Question: I'm trying to draw a spline, or interpolated line, in plotly python, however, it doesn't seem possible with the usual spline option since the curve doubles back on itself. Is there a way to achieve a smooth curve in this instance? Are there other libraries that might do the job that I can call?
Edit: sample data
a = array([0.15, 0.15, 0.17, 0.2 , 0.21, 0.24, 0.26, 0.27, 0.27, 0.29, 0.32, 0.35, 0.39, 0.4 , 0.4 , 0.41, 0.47, 0.48, 0.51, 0.52, 0.54, 0.56, 0.59, 0.62, 0.63, 0.65, 0.69, 0.73, 0.74])
b = array([0.14, 0.15, 0.1 , 0.17, 0.17, 0.18, 0.05, 0.16, 0.17, 0.04, 0.03, 0.14, 0.13, 0.13, 0.14, 0.14, 0.13, 0.13, 0.14, 0.14, 0.15, 0.16, 0.18, 0.2 , 0.21, 0.22, 0.24, 0.25, 0.25])
c = array([0.71, 0.7 , 0.73, 0.63, 0.62, 0.58, 0.69, 0.57, 0.56, 0.67, 0.65, 0.51, 0.48, 0.47, 0.46, 0.45, 0.4 , 0.39, 0.35, 0.34, 0.31, 0.28, 0.23, 0.18, 0.16, 0.13, 0.07, 0.02, 0.01])
Example code...
'''
fig5 = go.Figure(go.Scatterternary({
'mode': 'lines',
'connectgaps': True,
'a': a6,
'b': b6,
'c': c6,
'line': {'color': 'black', 'shape': 'spline', 'smoothing': 1},
'marker': {'size': 2, 'line': {'width': 0.1}}
})
)
fig5.add_trace(go.Scatterternary({
'mode': 'markers',
'a': a6,
'b': b6,
'c': c6,
'marker': {'size': 2},
'connectgaps': True,
})
)
fig5.show(renderer="svg")
'''

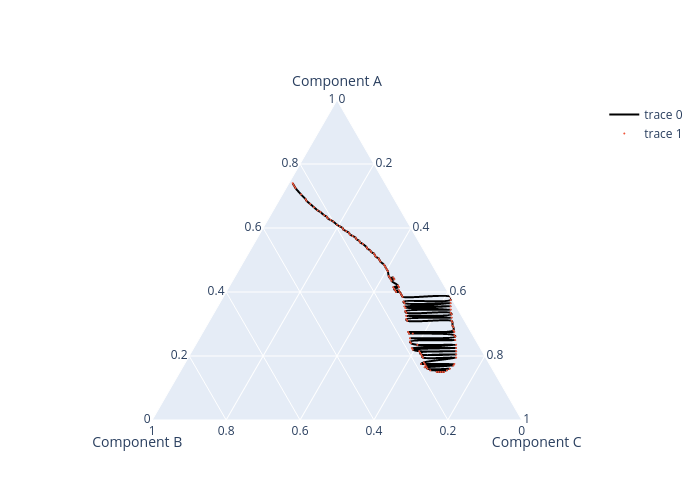
Answer: You can use the geometry of the triangular coordinates to isolate portions of the curve you want to separate, then use a condition to select this portion of the data. For example, if we select the following portion of the curve:
<URL>
This can be isolated with a rule like '(b < 0.15) & (c > 0.6)'. To make this process a bit more general, I wrote a function that allows you to pass lists of indices you want to plot, and the scatter and spline are drawn for these groups separately. You can break the curve up into as many pieces as needed this way.
'''
import numpy as np
import plotly.graph_objects as go
a = np.array([0.15, 0.15, 0.17, 0.2 , 0.21, 0.24, 0.26, 0.27, 0.27, 0.29, 0.32, 0.35, 0.39, 0.4 , 0.4 , 0.41, 0.47, 0.48, 0.51, 0.52, 0.54, 0.56, 0.59, 0.62, 0.63, 0.65, 0.69, 0.73, 0.74])
b = np.array([0.14, 0.15, 0.1 , 0.17, 0.17, 0.18, 0.05, 0.16, 0.17, 0.04, 0.03, 0.14, 0.13, 0.13, 0.14, 0.14, 0.13, 0.13, 0.14, 0.14, 0.15, 0.16, 0.18, 0.2 , 0.21, 0.22, 0.24, 0.25, 0.25])
c = np.array([0.71, 0.7 , 0.73, 0.63, 0.62, 0.58, 0.69, 0.57, 0.56, 0.67, 0.65, 0.51, 0.48, 0.47, 0.46, 0.45, 0.4 , 0.39, 0.35, 0.34, 0.31, 0.28, 0.23, 0.18, 0.16, 0.13, 0.07, 0.02, 0.01])
fig = go.Figure()
curve_portion = np.where((b < 0.15) & (c > 0.6))
curve_other_portion = np.where(~((b < 0.15) & (c > 0.6)))
def add_plot_spline_portions(fig, indices_groupings):
for indices in indices_groupings:
fig.add_trace(go.Scatterternary({
'mode': 'lines',
'connectgaps': True,
'a': a[indices],
'b': b[indices],
'c': c[indices],
'line': {'color': 'black', 'shape': 'spline', 'smoothing': 1},
'marker': {'size': 2, 'line': {'width': 0.1}}
})
)
fig.add_trace(go.Scatterternary({
'mode': 'markers',
'a': a[indices],
'b': b[indices],
'c': c[indices],
'marker': {'size': 10, 'color': 'red'},
'connectgaps': True,
})
)
add_plot_spline_portions(fig, [curve_portion, curve_other_portion])
fig.show()
'''
<URL>